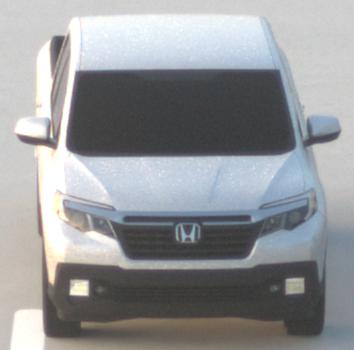
Make: Honda
Model: Ridgeline
Detailed model: Gen. 2
Model produced from: 2016
Model produced until: 2020
Doors: 4
Color: white
Road condition: dry road
Daytime: sunrise or sunset
Contrast: low contrast